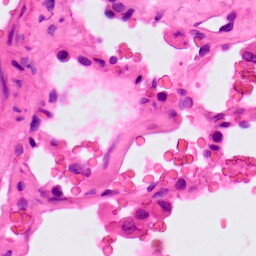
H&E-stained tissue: Lung